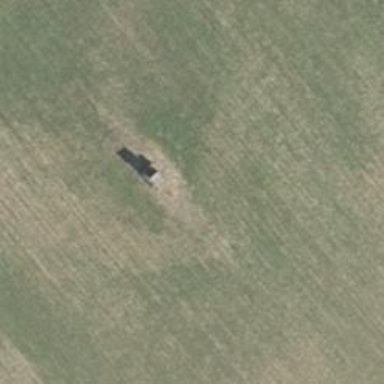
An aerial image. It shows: Shelter that serves as hunting stand.